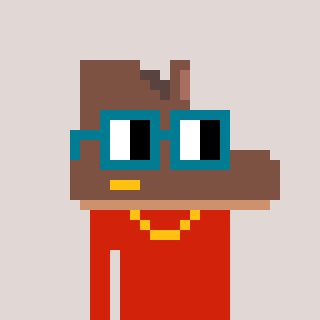
a pixel art character with square dark green glasses, a boot-shaped head and a red-colored body on a warm background